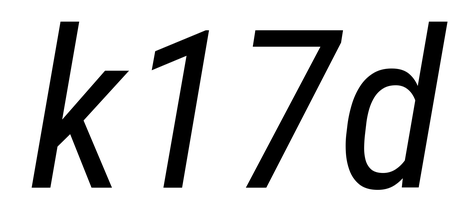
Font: Roboto-Italic_Condensed_Italic